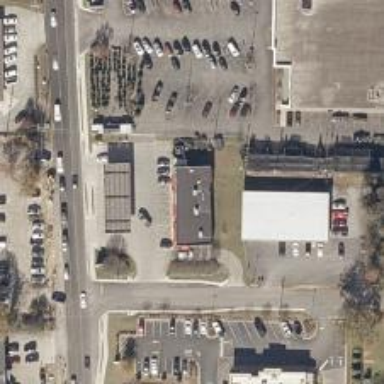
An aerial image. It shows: Convenience shop.